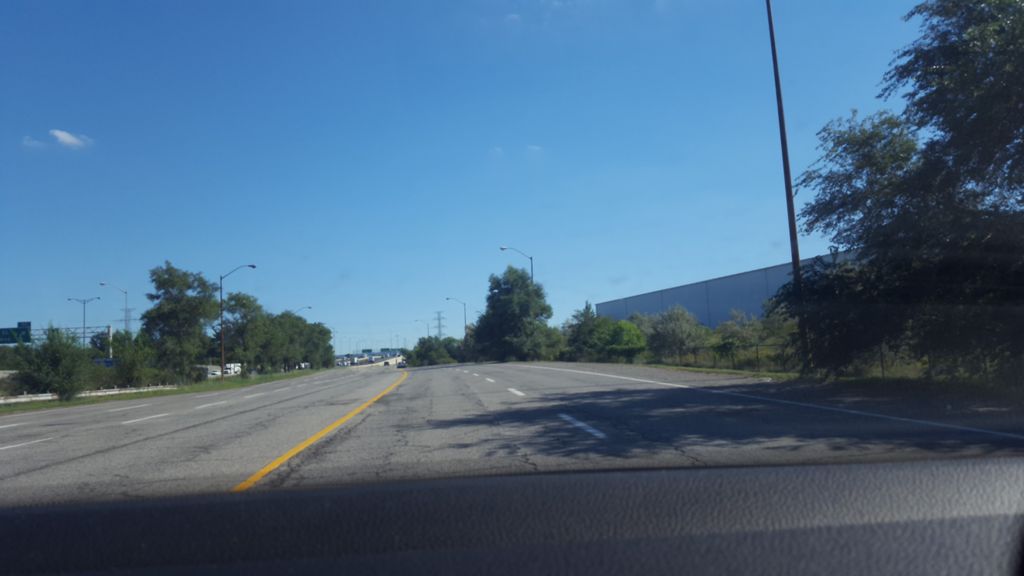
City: hamilton